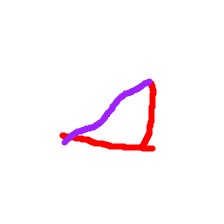
Shape: triangle